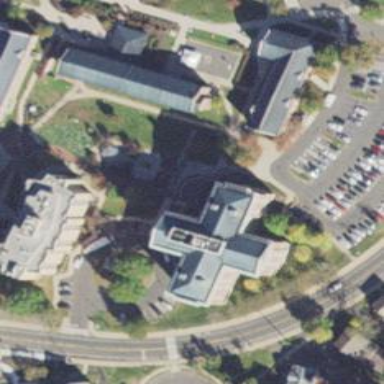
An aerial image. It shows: Dormitory building.